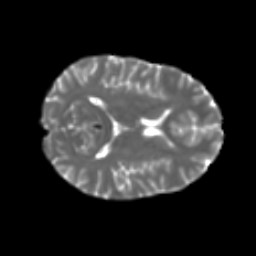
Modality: T2w
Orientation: axial
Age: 34
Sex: female
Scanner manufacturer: ge
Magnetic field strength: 3 T
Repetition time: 7.8 s
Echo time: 0.0606 s